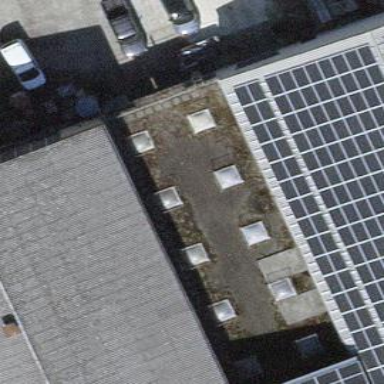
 consisting of solar photovoltaic panels."